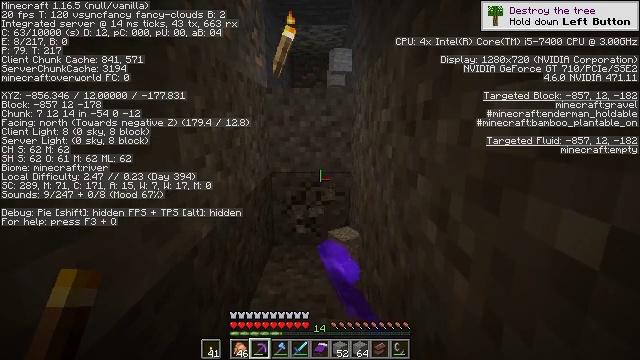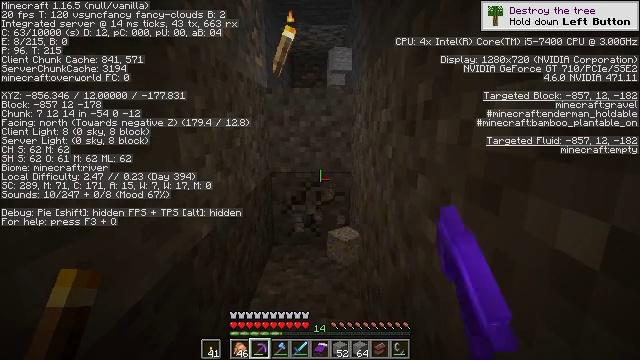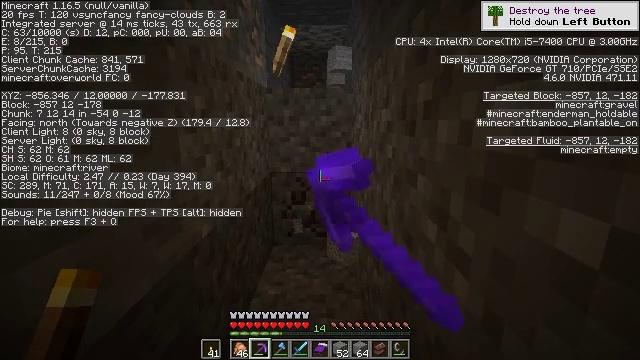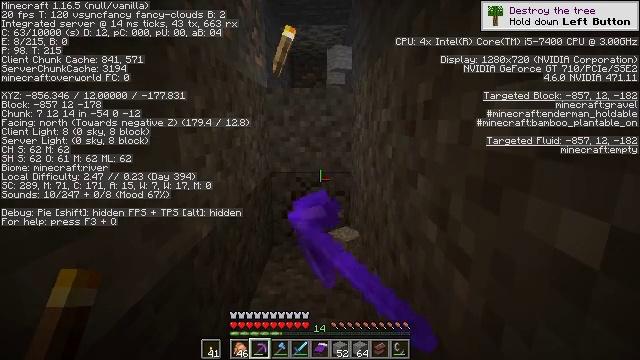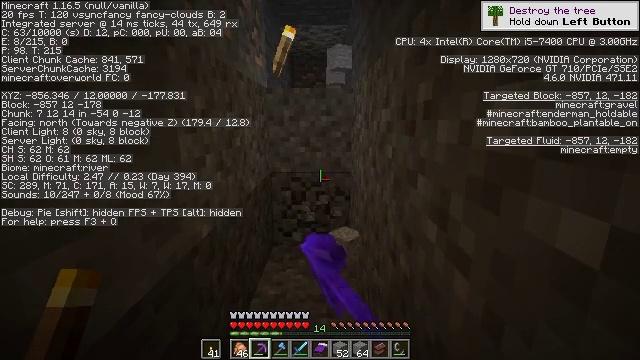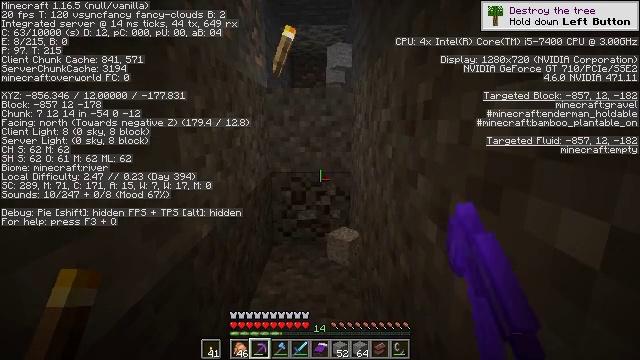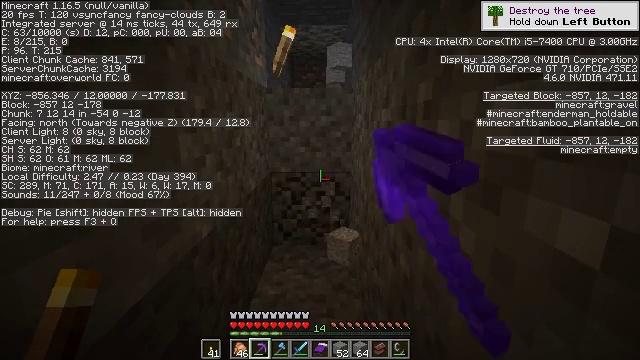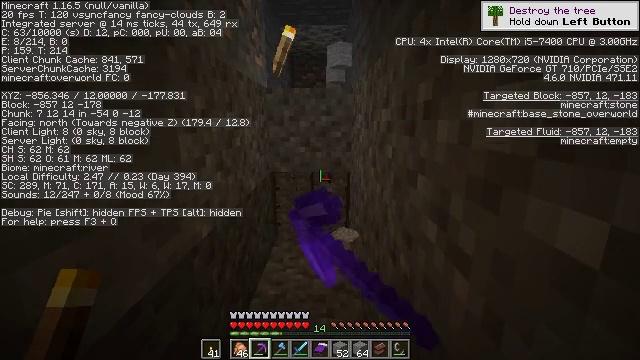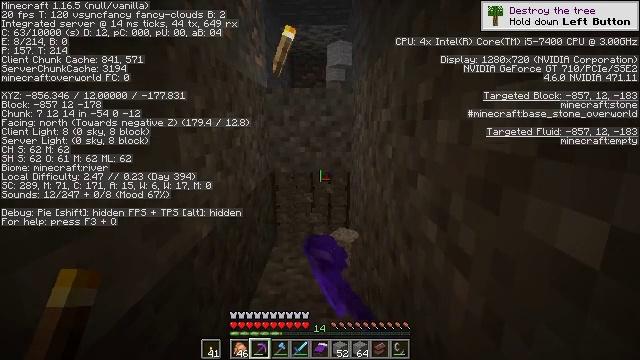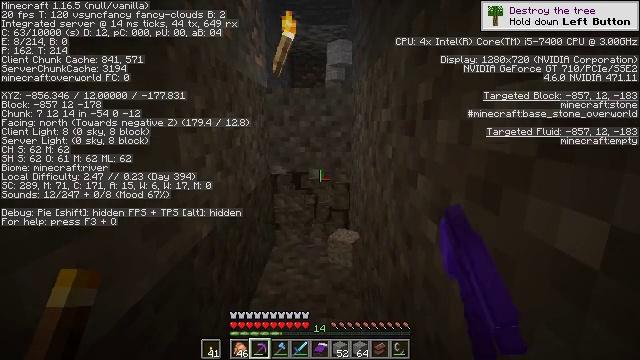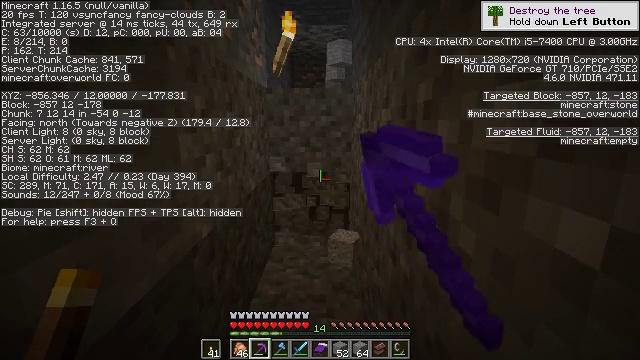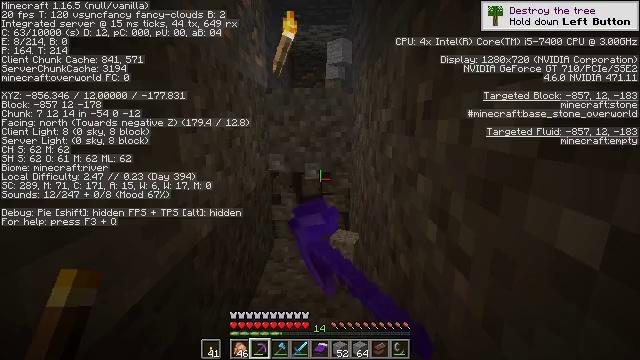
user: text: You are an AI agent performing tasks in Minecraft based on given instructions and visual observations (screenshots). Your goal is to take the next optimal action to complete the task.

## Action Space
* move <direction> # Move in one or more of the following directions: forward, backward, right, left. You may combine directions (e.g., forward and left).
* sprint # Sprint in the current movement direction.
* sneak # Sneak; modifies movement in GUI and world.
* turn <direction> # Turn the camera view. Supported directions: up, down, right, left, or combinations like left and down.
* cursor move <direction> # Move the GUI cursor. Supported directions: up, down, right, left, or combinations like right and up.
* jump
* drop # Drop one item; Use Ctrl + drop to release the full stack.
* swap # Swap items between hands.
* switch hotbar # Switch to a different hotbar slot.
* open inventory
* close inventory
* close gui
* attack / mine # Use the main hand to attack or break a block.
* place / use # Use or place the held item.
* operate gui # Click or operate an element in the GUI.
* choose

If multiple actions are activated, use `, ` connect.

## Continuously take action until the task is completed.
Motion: motion action
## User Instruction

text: Collect gravel for your inventory.
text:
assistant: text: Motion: attack / mine
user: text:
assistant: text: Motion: attack / mine
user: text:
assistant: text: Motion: attack / mine
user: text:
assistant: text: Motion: attack / mine
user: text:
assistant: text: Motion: attack / mine
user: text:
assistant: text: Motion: attack / mine
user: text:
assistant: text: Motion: attack / mine
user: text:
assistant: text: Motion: attack / mine
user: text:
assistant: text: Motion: attack / mine
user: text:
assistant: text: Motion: attack / mine
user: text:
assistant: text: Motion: attack / mine
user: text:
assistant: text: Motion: attack / mine